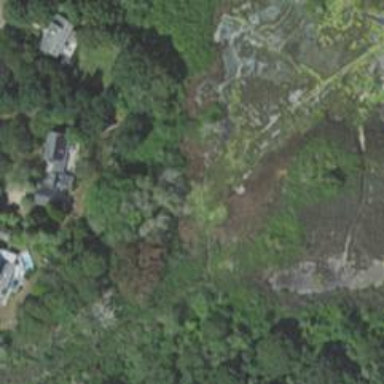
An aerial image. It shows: Nature reserve designated as leisure land.